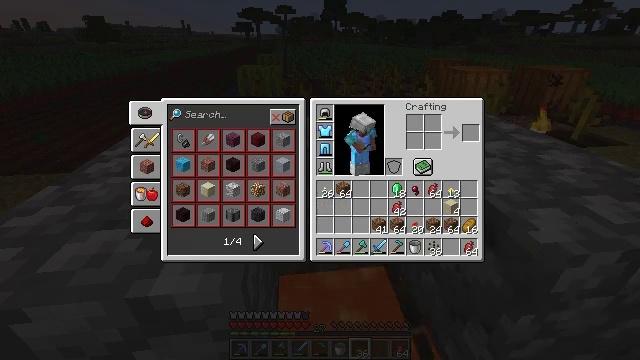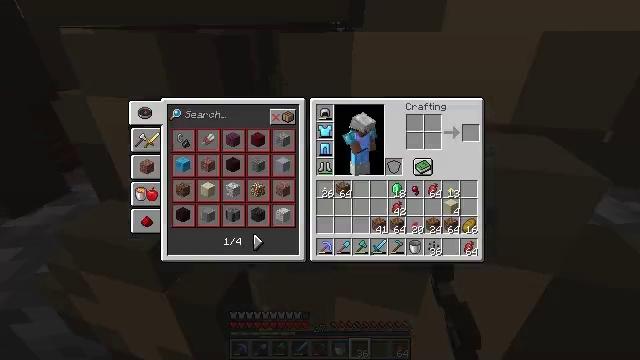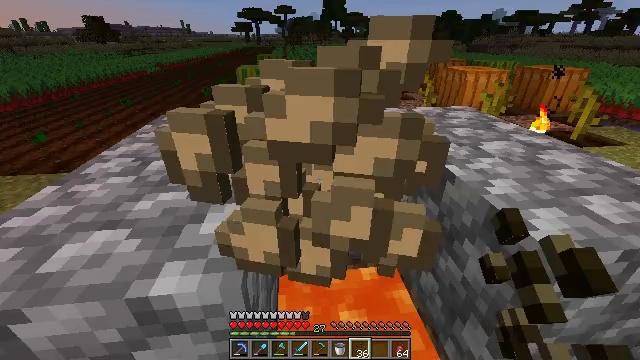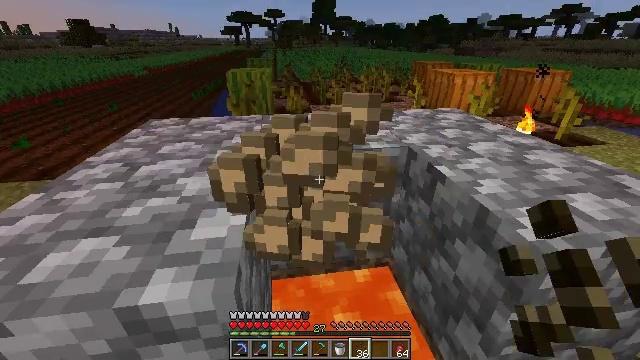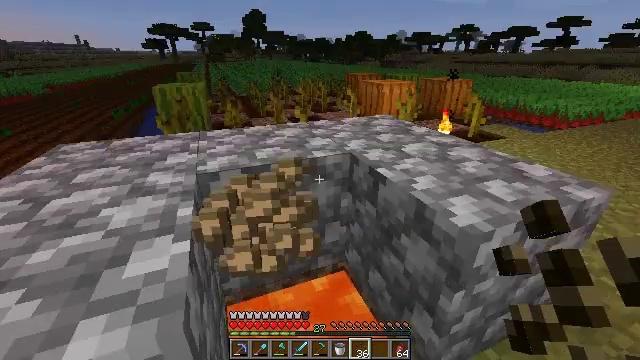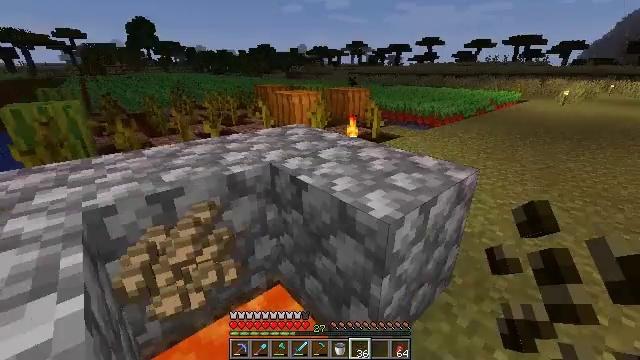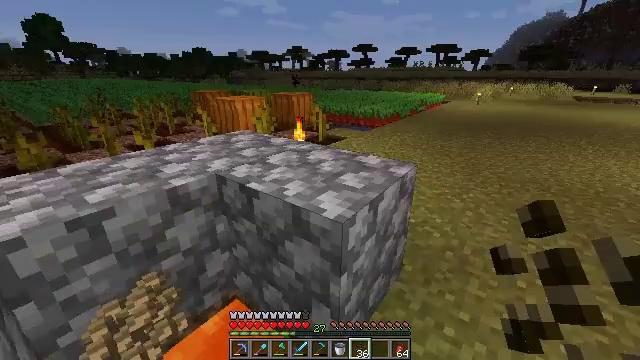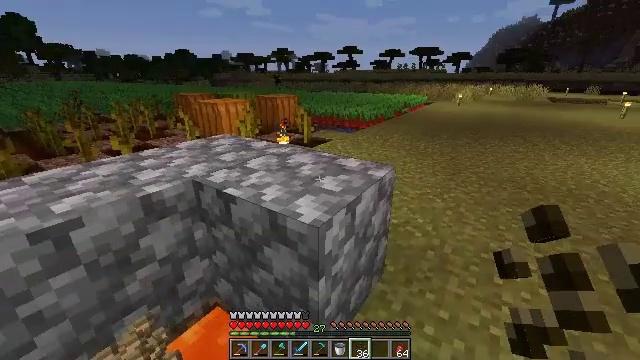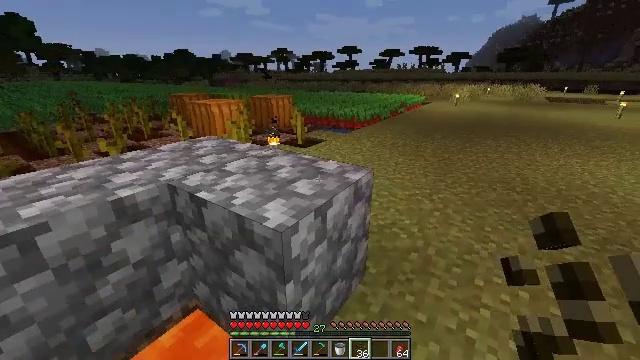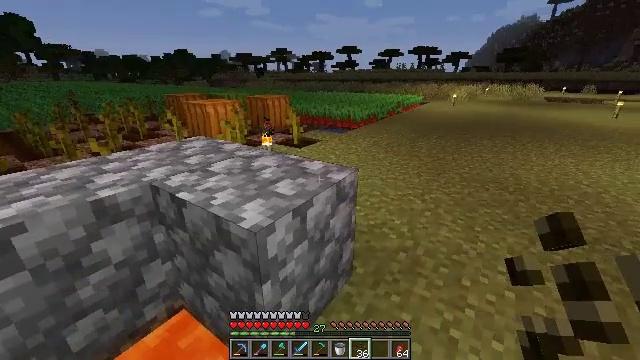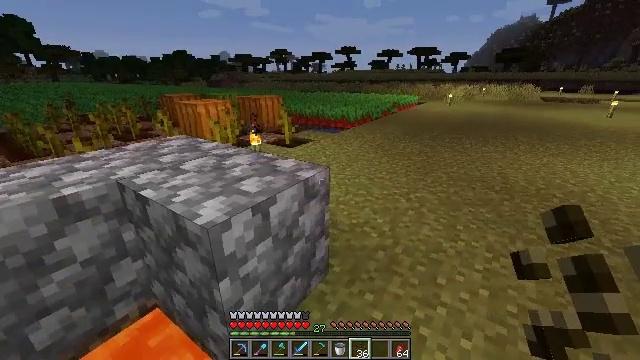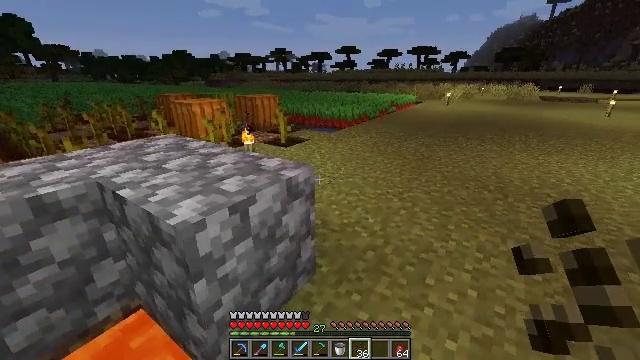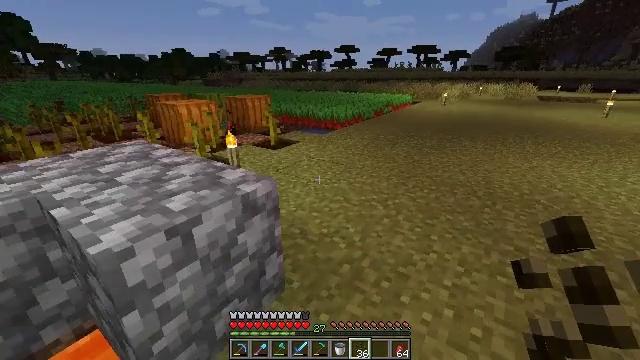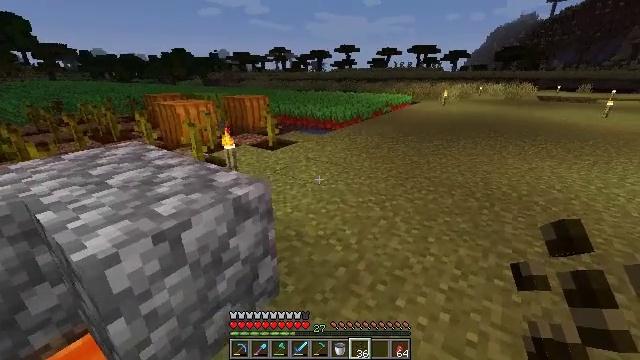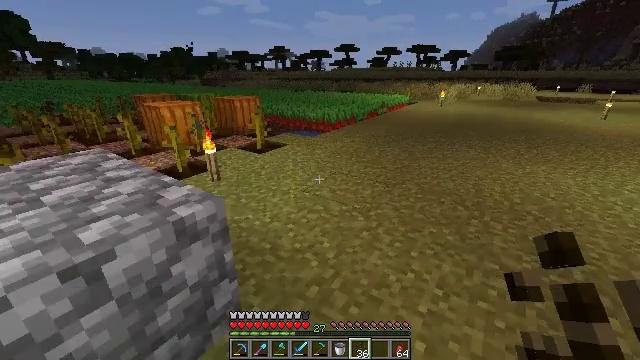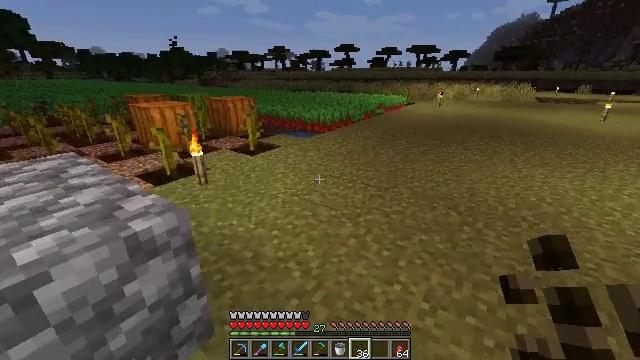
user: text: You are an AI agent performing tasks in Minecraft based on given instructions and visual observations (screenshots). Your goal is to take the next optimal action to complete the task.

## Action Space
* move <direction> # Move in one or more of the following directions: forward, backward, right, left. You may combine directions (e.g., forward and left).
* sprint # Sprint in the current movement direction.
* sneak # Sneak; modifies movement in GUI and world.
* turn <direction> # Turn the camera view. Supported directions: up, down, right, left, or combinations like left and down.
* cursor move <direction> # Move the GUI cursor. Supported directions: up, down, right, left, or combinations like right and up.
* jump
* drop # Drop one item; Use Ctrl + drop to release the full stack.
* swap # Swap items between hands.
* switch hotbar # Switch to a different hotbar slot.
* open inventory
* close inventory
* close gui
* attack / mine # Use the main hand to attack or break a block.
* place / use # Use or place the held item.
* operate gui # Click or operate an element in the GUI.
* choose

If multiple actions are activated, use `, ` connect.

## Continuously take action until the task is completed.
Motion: motion action
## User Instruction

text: Attack the melon to collect it.
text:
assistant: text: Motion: open gui
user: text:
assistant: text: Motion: no_op
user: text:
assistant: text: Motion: turn right, close gui
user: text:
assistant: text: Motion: turn right and up
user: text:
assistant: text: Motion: turn right and up
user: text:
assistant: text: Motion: turn right
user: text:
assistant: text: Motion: move right, turn right
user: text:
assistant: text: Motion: move right
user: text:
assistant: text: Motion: move right
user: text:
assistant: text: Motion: move right
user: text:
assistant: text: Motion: move forward and move right
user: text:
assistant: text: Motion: move forward and move right
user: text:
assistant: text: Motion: move forward and move right
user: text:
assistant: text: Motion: move forward and move right
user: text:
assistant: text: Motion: move forward and move right
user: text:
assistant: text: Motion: move forward and move right
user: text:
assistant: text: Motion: move forward and move right
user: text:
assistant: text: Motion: move forward and move right
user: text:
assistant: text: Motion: move forward
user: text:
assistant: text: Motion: move forward
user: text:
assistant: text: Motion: move forward, turn right
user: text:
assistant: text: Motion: move forward, turn right and up
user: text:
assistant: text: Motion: move forward, turn right and up
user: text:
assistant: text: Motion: move forward, turn right and up
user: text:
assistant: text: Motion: move forward, turn right and down
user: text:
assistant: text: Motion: move forward, turn right
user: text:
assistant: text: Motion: move forward
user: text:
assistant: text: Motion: move forward
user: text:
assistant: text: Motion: move forward
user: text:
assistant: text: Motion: move forward